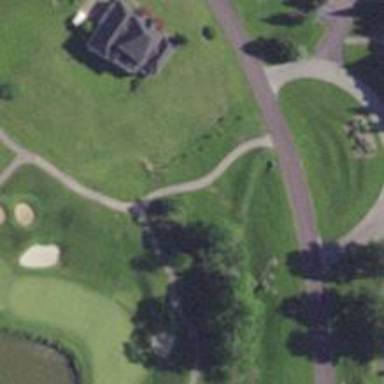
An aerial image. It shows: Pathway for golfing.